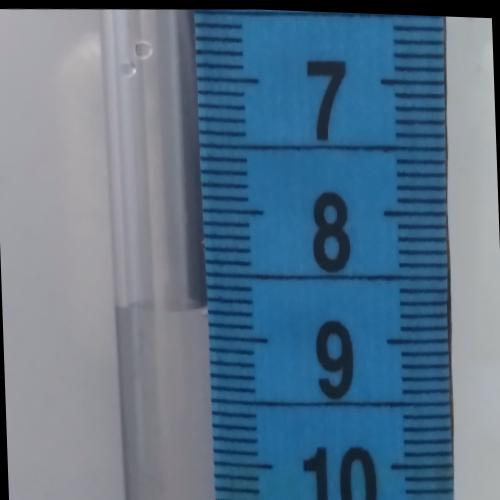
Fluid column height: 8.8 cm